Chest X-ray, PA view. Patient: 61 years old, sex F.
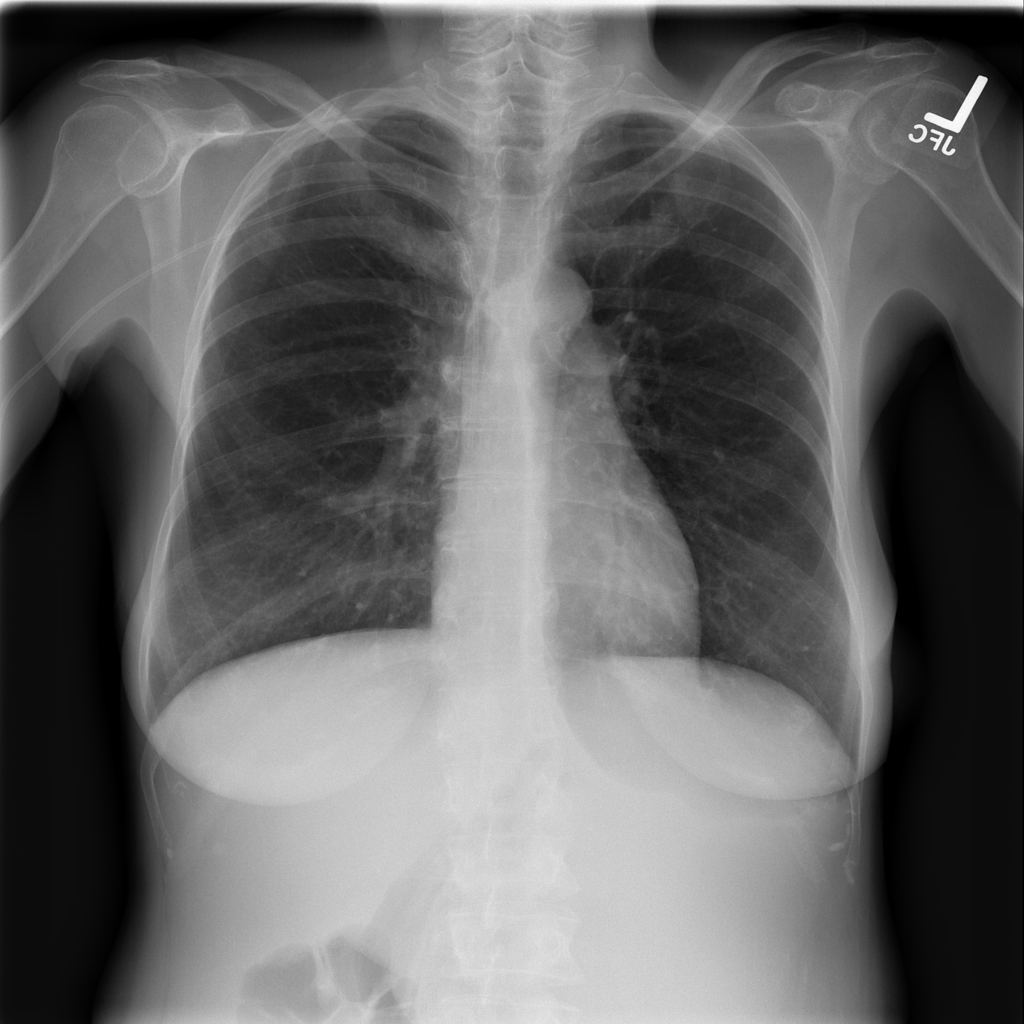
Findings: No Finding